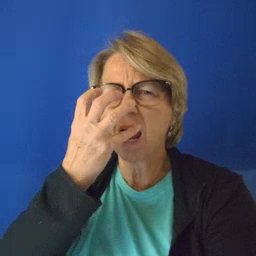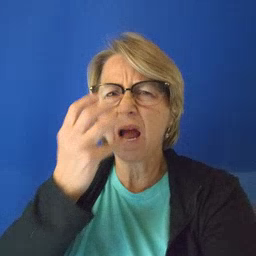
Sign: mad